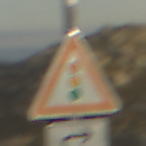
Verkehrszeichen: Lichtzeichenanlage
Zusatzzeichen unten: RichtungsangabeDurchPfeile5
Umgebung: Outdoor, Nature
Tageszeit: SunriseSunset
Wetter: PartlyCloudy
Licht: Natural
Jahreszeit: Summer
Kontrast: HighContrast